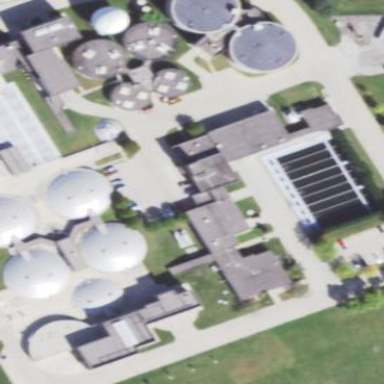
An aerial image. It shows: Building designated for sewage treatment.